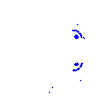
Particle: pion